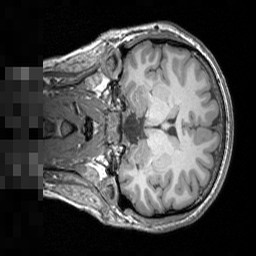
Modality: T1w
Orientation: coronal
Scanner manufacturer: siemens
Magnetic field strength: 3 T
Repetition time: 1.5 s
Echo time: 0.00291 s